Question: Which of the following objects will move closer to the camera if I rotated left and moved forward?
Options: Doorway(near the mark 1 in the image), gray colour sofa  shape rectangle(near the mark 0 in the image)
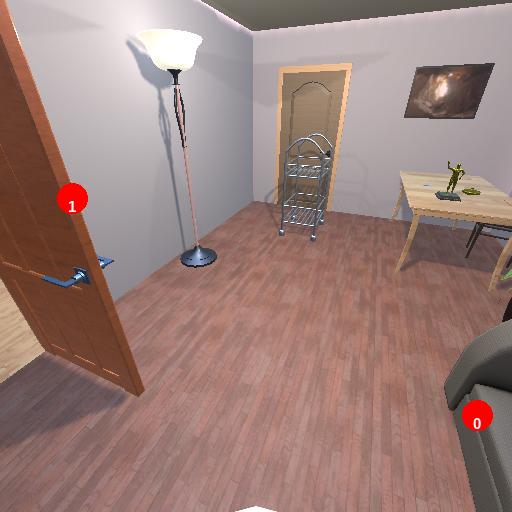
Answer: Doorway(near the mark 1 in the image)